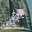
Label: 7